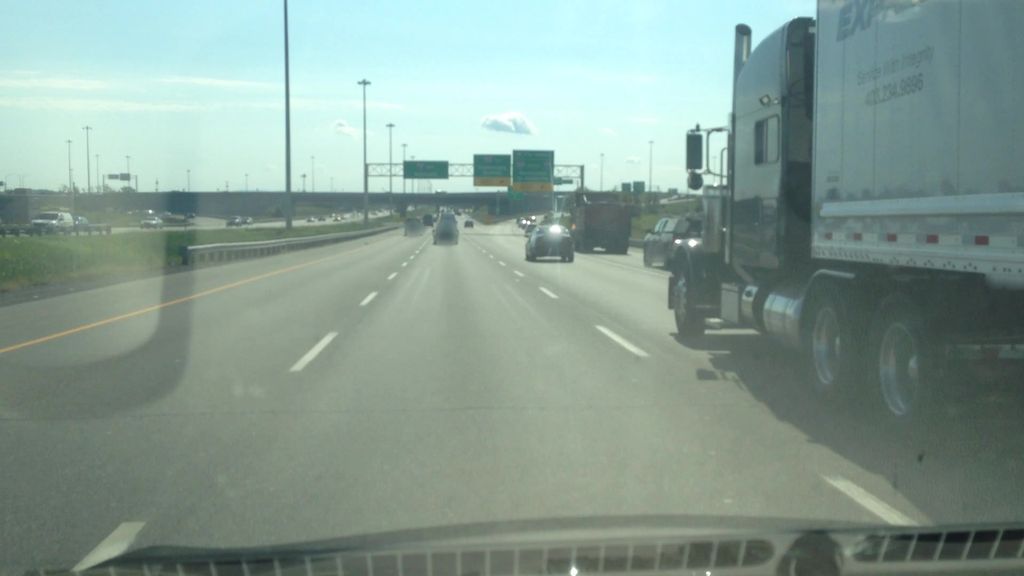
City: montreal